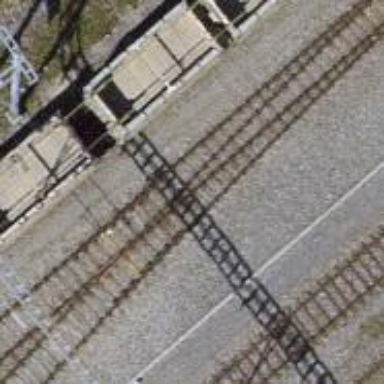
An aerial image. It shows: Electrified rail siding with contact line.